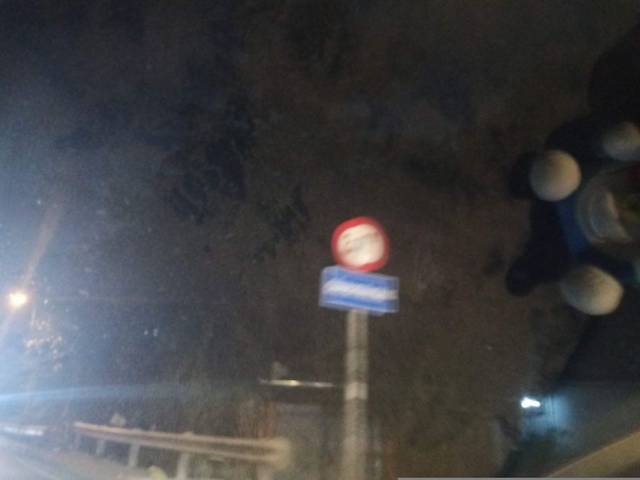
Region: Vietnam
Coordinates: 10.742, 106.681